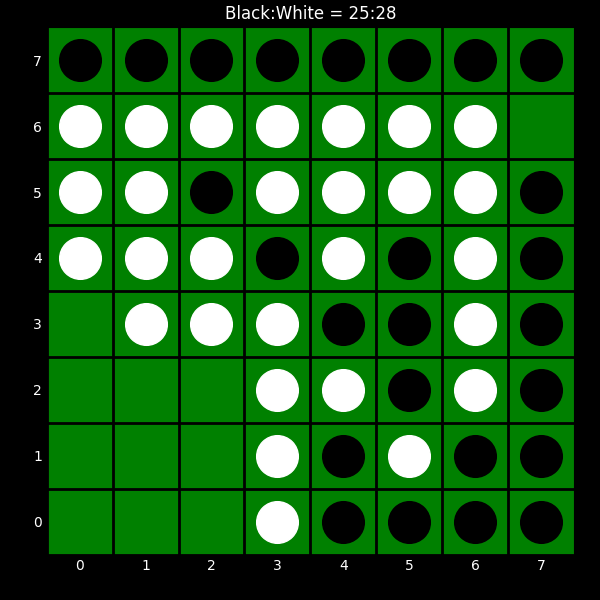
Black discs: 25
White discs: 28